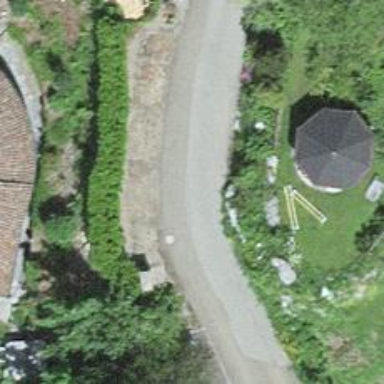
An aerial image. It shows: Compacted alley used as service road.